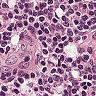
Metastatic tissue present: no